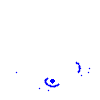
Particle: pion